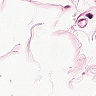
Metastatic tissue present: no